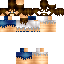
A male human skin with medium skin, wearing brown long hair dressed in a blue tshirt and black shorts, featuring a closed mouth.